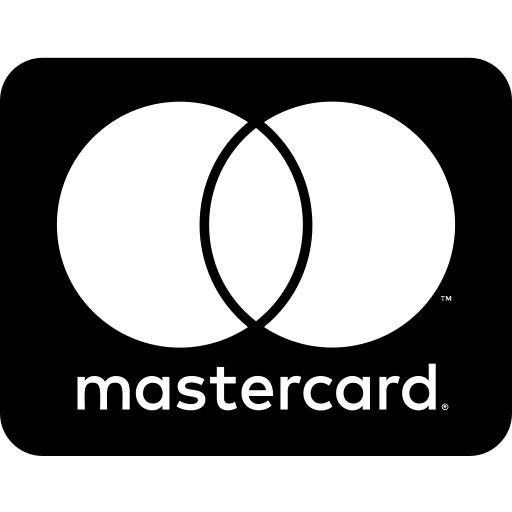
Tags: icon, FontAwesome, fa-icon, brand, cc, mastercard